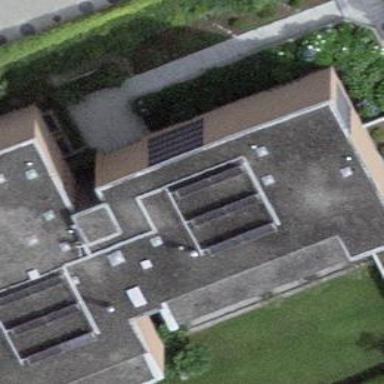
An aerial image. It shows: Building with flat roof made of gravel.